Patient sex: M
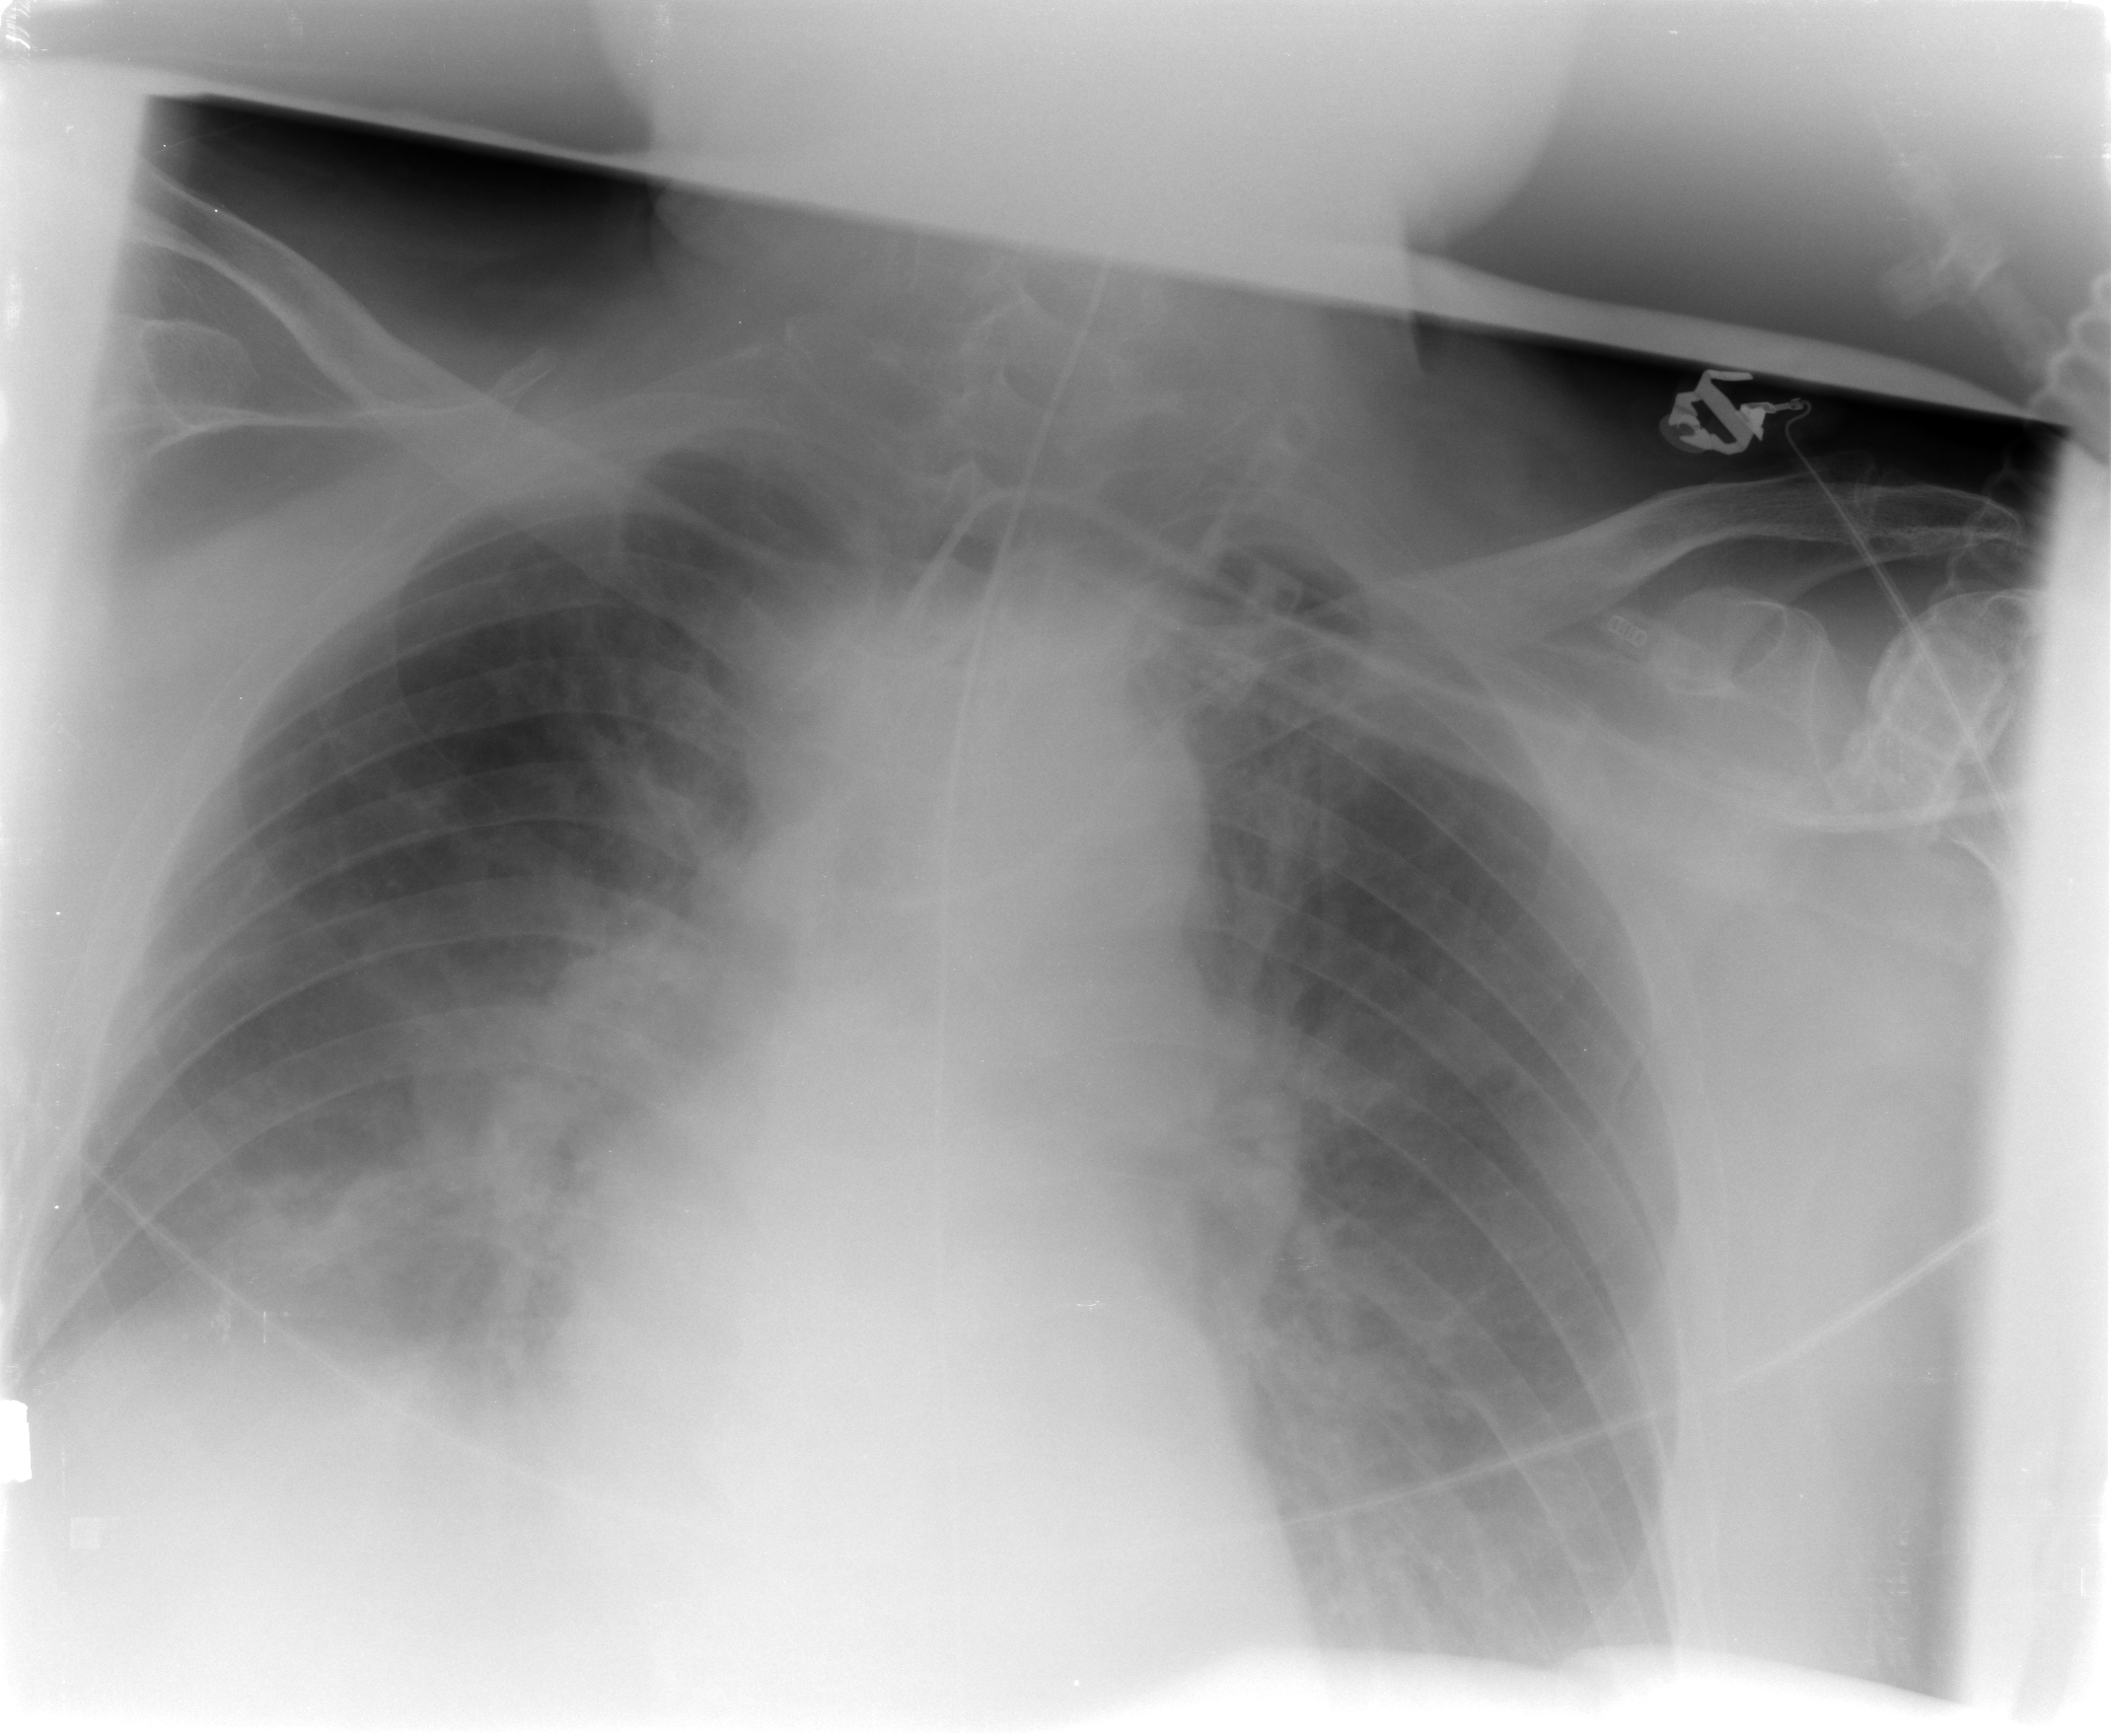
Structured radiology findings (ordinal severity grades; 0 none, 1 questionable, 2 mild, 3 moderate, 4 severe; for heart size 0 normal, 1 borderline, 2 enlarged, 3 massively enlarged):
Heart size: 1
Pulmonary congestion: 2
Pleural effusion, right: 2
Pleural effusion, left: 2
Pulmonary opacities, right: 2
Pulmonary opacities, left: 2
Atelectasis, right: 2
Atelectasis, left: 2